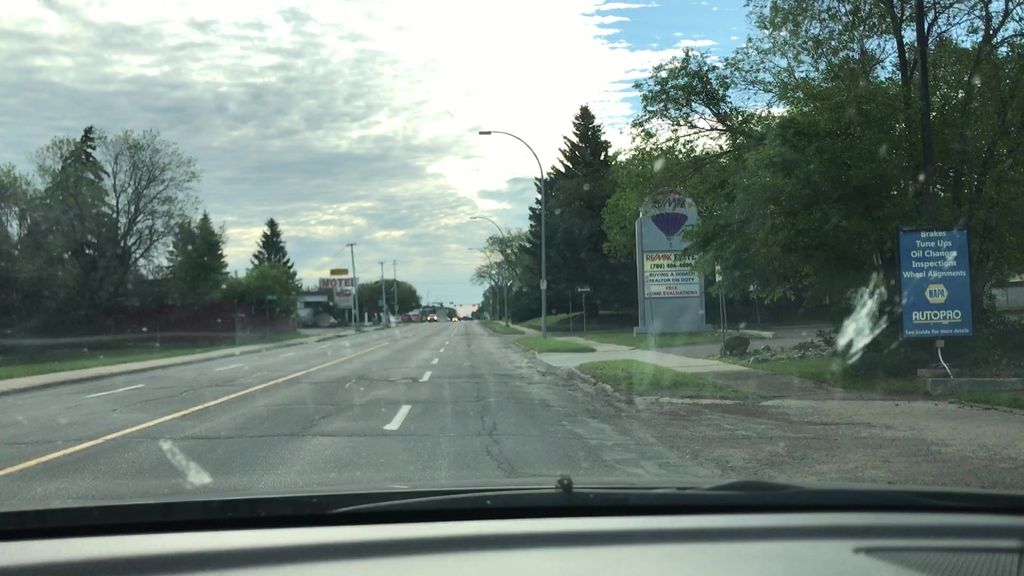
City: edmonton